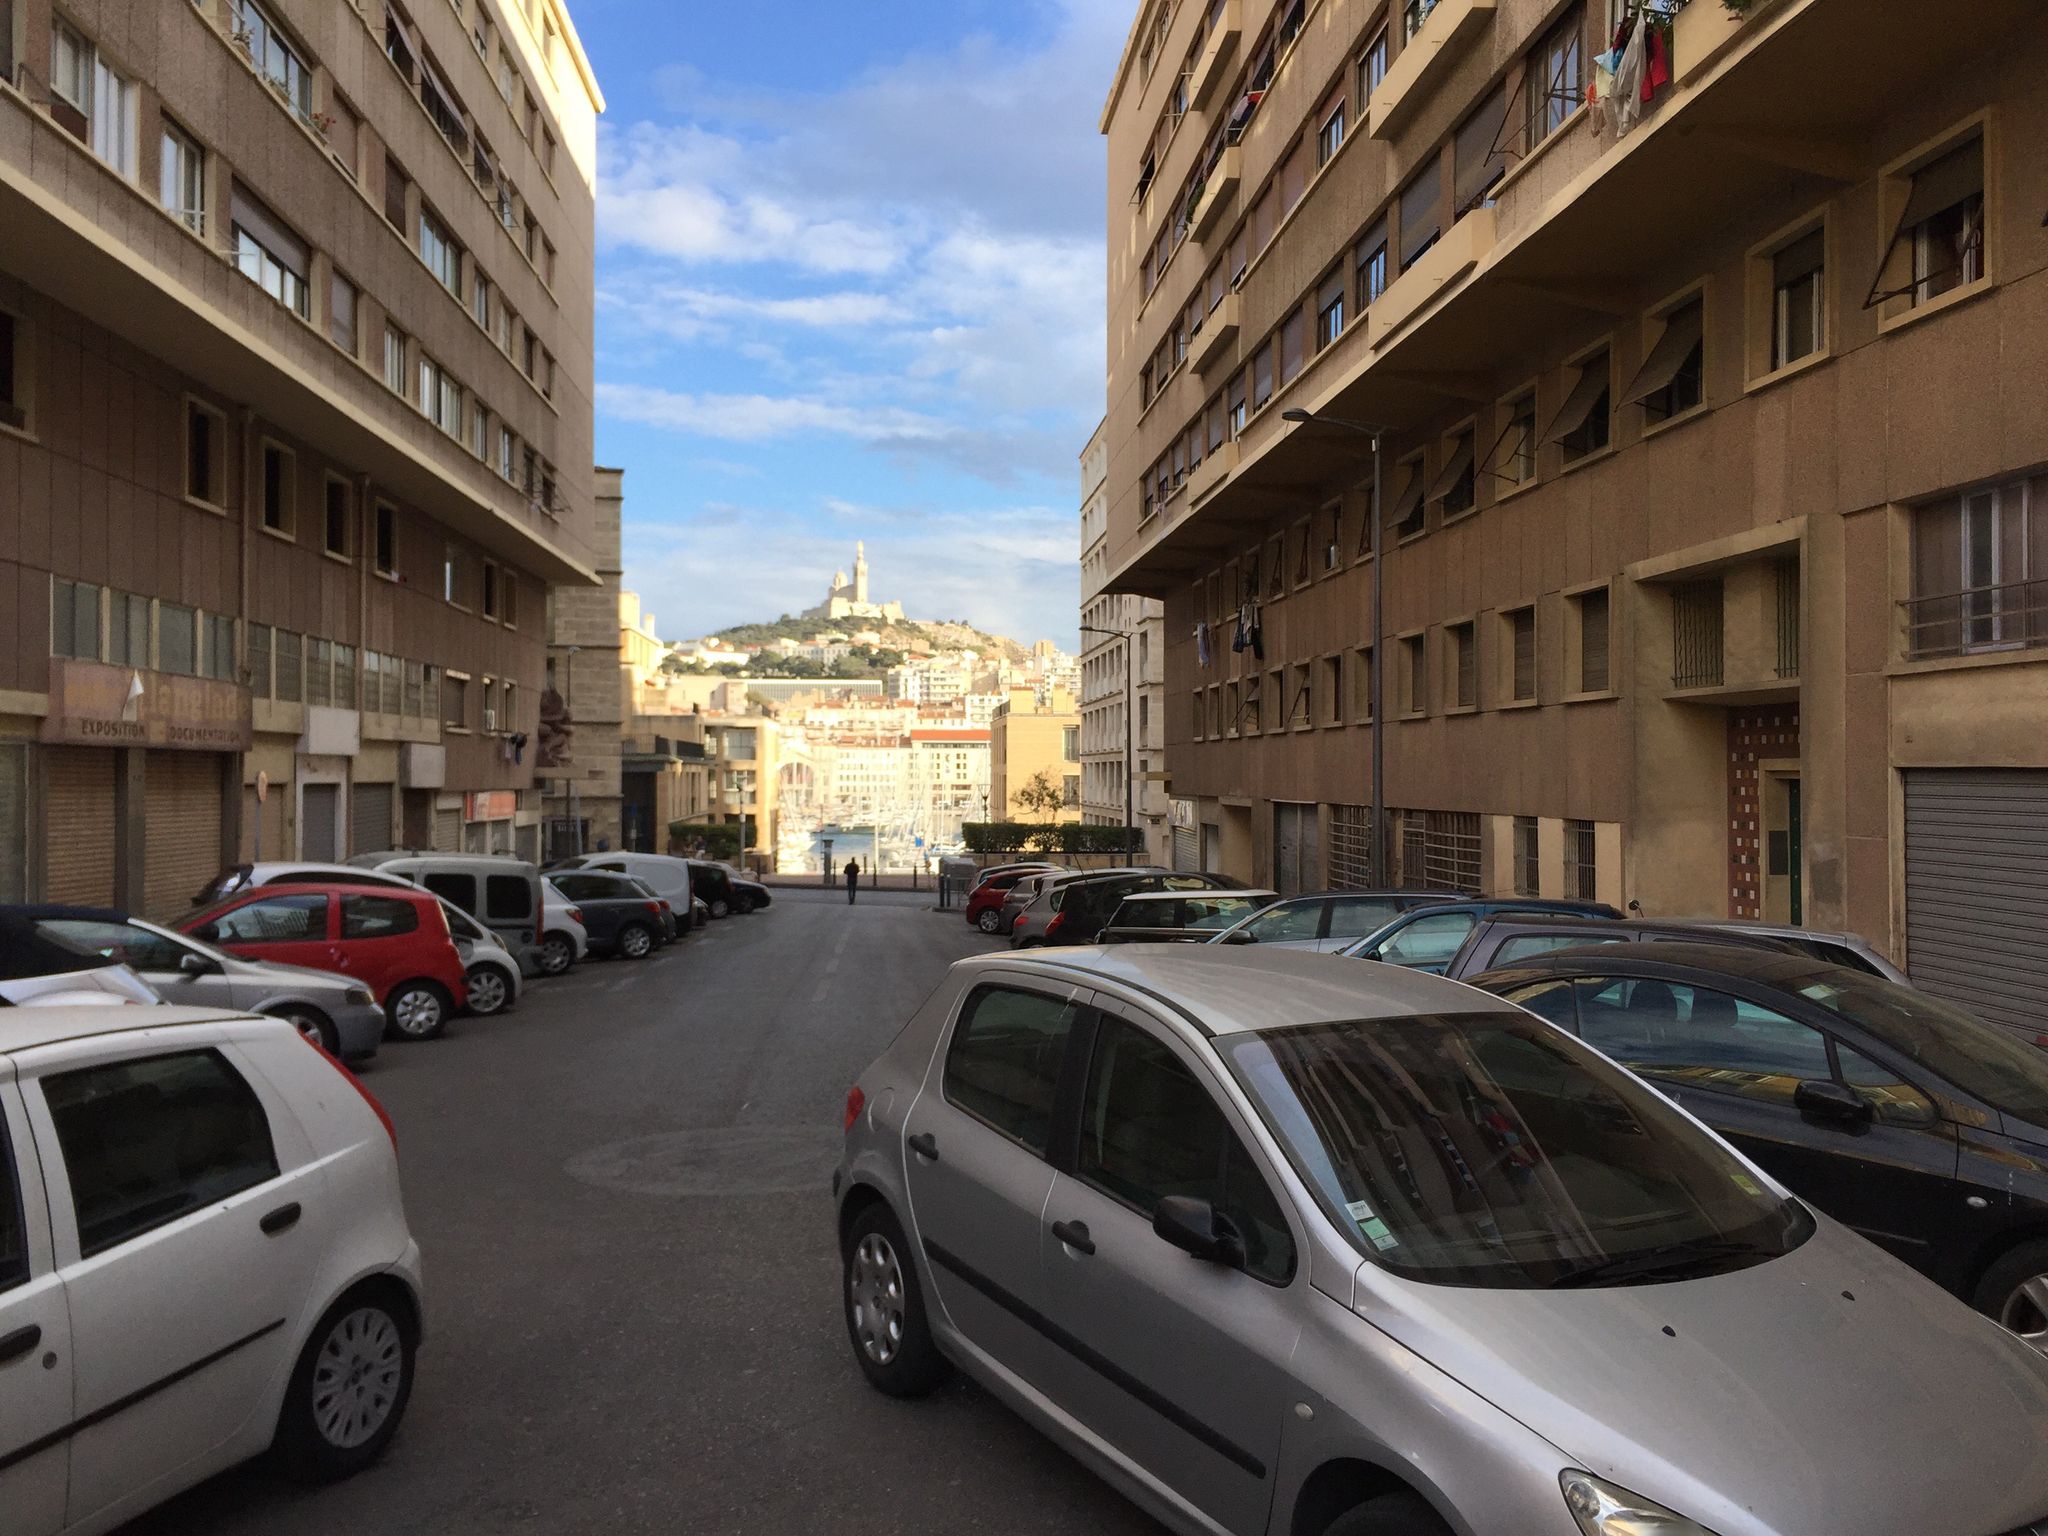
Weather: clear
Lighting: day
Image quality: good
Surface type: walking surface
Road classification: steps, residential, pedestrian
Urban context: urban centre
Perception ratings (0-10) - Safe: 5.46, Lively: 8.56, Beautiful: 4.52, Boring: 2.68, Depressing: 1.7, Wealthy: 8.06